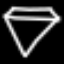
Label: diamond